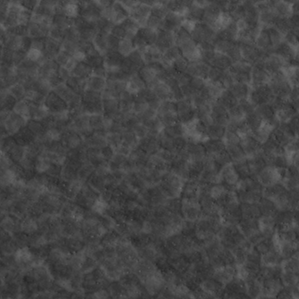
Label: non_frost